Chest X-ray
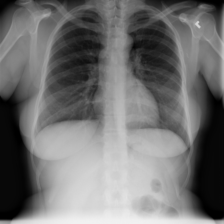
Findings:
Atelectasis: negative
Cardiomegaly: negative
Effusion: negative
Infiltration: negative
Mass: negative
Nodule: positive
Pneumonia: negative
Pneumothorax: negative
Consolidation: negative
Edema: negative
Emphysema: negative
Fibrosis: negative
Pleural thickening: negative
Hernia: negative